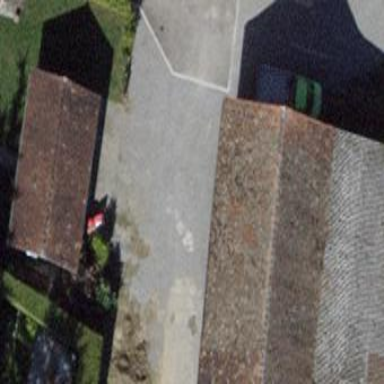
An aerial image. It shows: Rural barn.